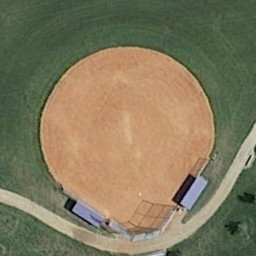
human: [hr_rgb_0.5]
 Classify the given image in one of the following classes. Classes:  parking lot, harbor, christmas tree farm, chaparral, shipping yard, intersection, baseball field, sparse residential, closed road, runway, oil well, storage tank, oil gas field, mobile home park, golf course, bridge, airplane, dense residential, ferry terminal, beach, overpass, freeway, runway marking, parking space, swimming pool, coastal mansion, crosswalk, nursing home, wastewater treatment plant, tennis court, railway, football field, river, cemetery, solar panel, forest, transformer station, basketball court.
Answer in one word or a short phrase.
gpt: baseball field